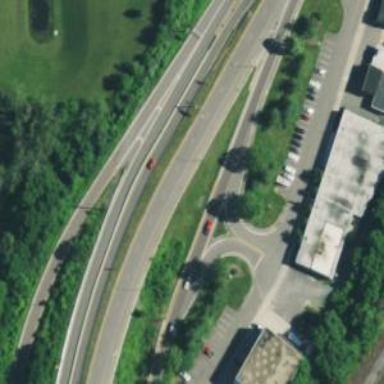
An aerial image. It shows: Trunk link highway.